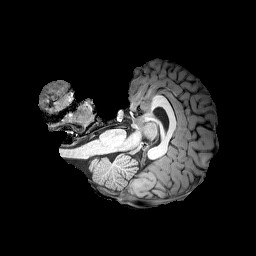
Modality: T1w
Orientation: axial
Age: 19
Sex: male
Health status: healthy